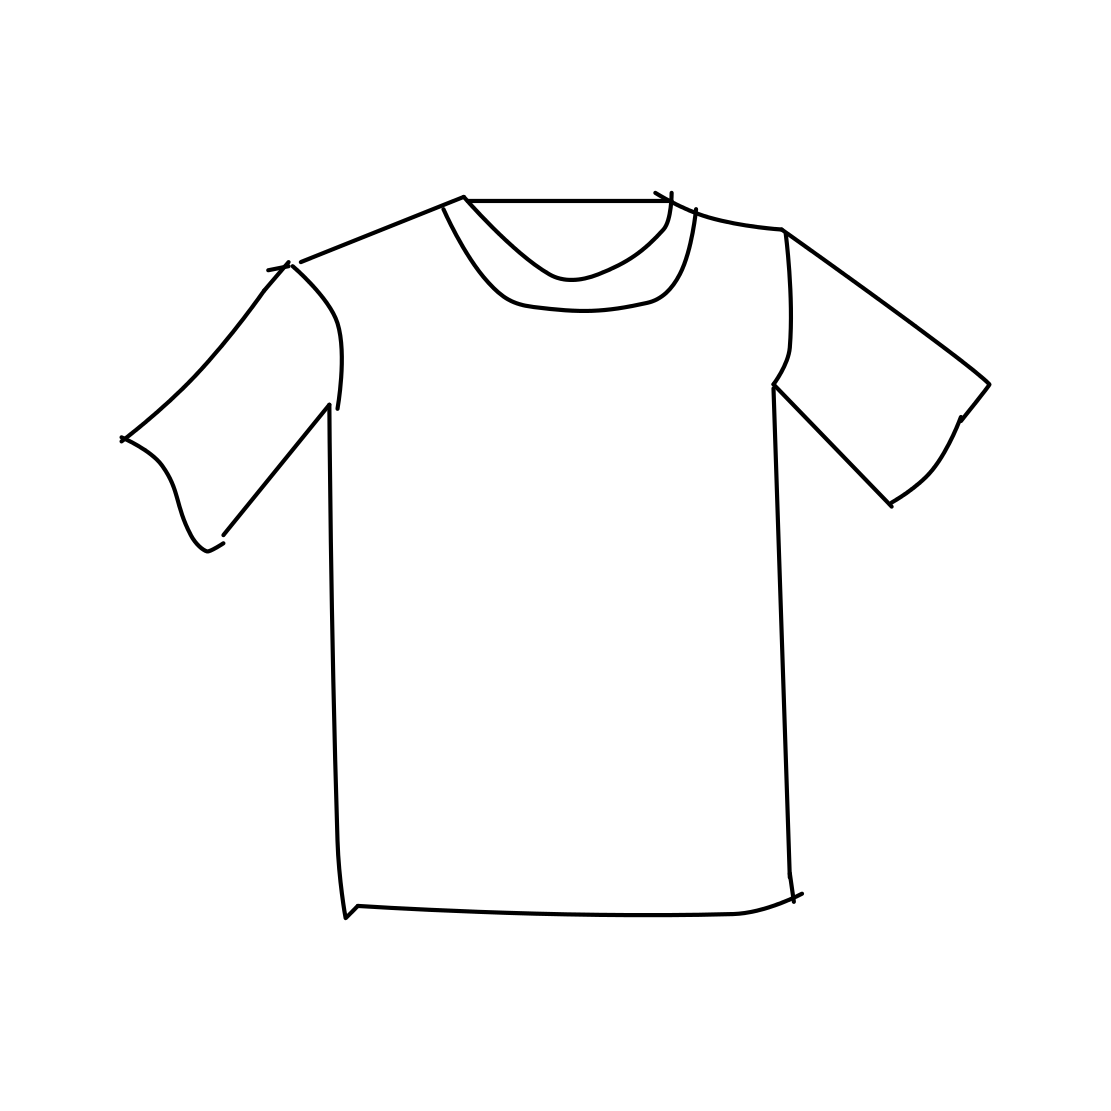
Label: t-shirt